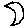
Label: moon